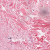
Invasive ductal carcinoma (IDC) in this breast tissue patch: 0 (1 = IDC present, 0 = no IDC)